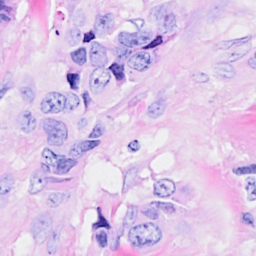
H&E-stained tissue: Breast